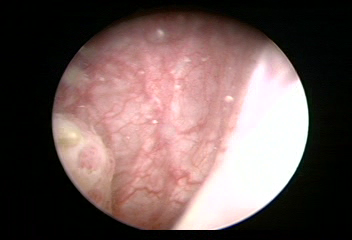
Modality: WLC
Class: Malignant
Subclass: LowGradePapillary
Lesion: L1
Stage: Ta
Morphology: Papillary
Bladder cancer association: Yes
Annotated structures: Tumor